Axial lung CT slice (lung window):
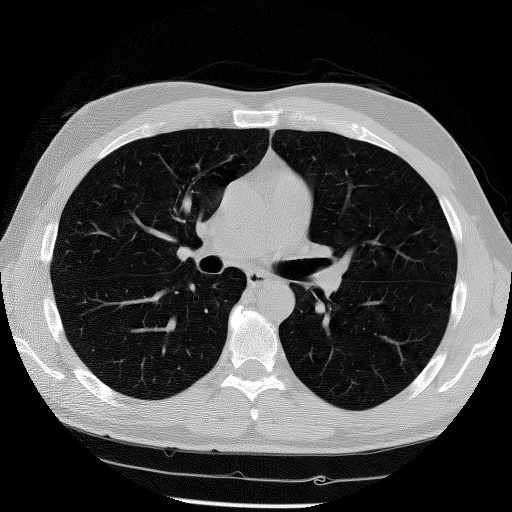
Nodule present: no